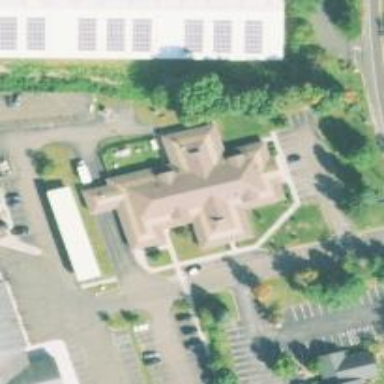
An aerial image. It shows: Police building.